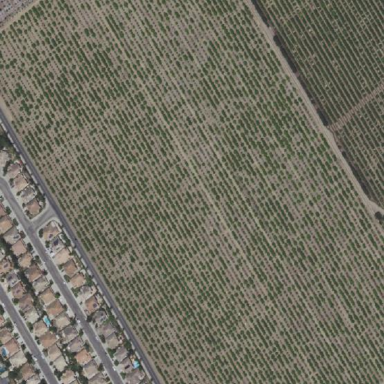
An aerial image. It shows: Orchard with lemon trees.